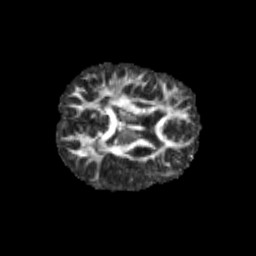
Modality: FA
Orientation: axial
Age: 10
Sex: female
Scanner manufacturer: siemens
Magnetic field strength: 3 T
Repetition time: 3.8 s
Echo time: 0.07 s